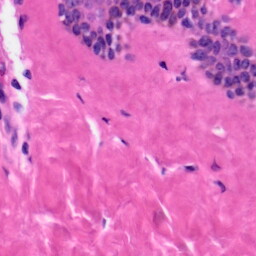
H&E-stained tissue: Skin